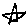
Label: star